Aerial crown-view tile of a tropical tree (Barro Colorado Island, Panama), acquired 20250317:
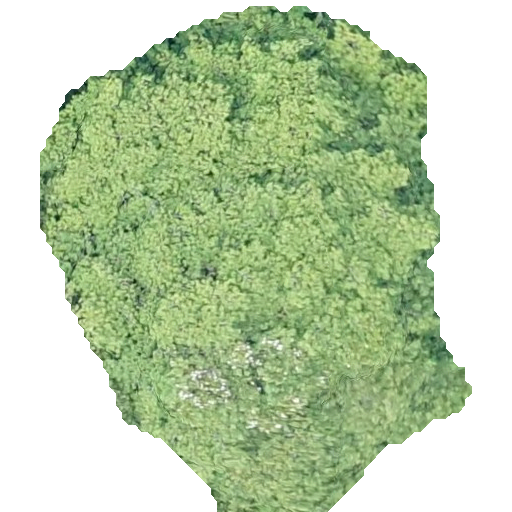
Species: Virola surinamensis
GBIF accepted scientific name: Virola surinamensis
Crown area: 236.51 m²